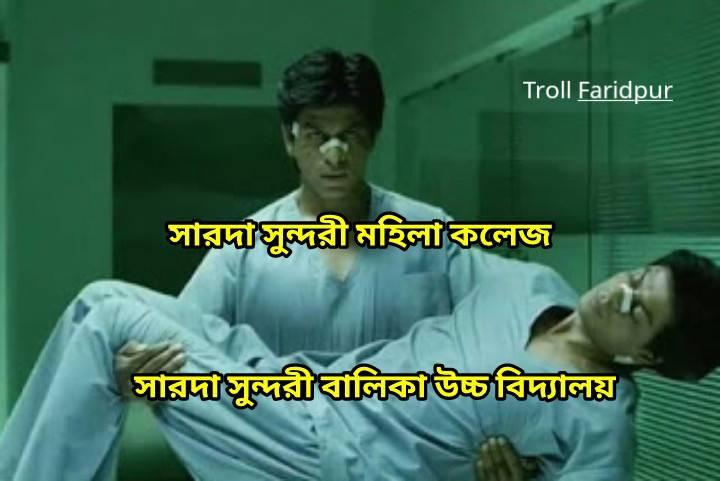
Caption: সারদা সুন্দরী মহিলা কলেজ    সারদা সুন্দরী বালিকা উচ্চ বিদ্যালয়
Label: non-hate